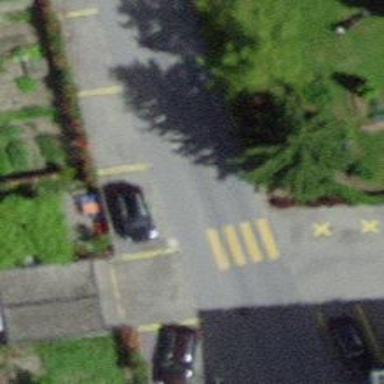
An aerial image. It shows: Uncontrolled zebra crossing on the road.